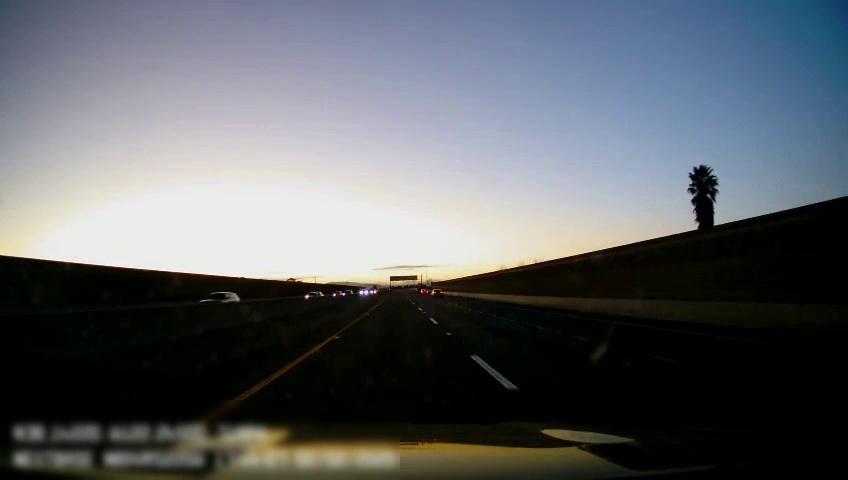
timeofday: Dusk/Dawn/Twilight
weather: Sunny
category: Drivable Space
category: Vehicles | Car
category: Vehicles | Car
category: Vehicles | Car
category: Vehicles | Car
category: Lanes | Current Lane
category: Lanes | Current Lane
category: Lanes | Alternate Lane
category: Lanes | Alternate Lane